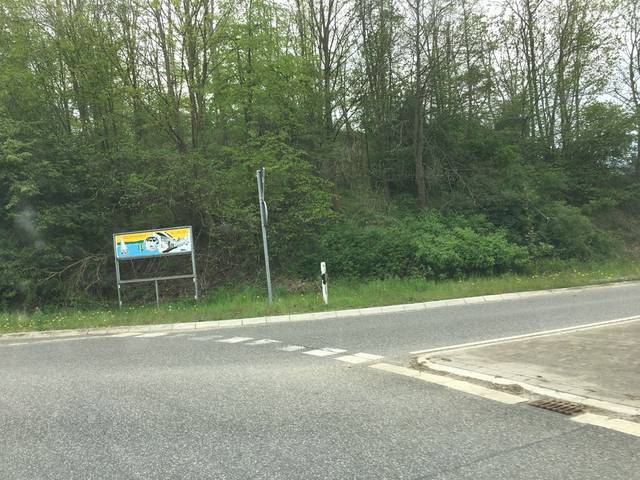
Region: Germany
Coordinates: 50.822, 6.815